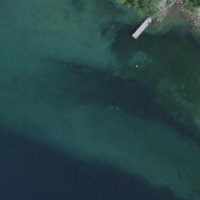
EUNIS habitat code: 14
Species observed at this site:
Chroicocephalus ridibundus
Phylloscopus collybita
Corvus corone
Podiceps cristatus
Cygnus olor
Fulica atra
Anas platyrhynchos
Aythya ferina
Milvus milvus